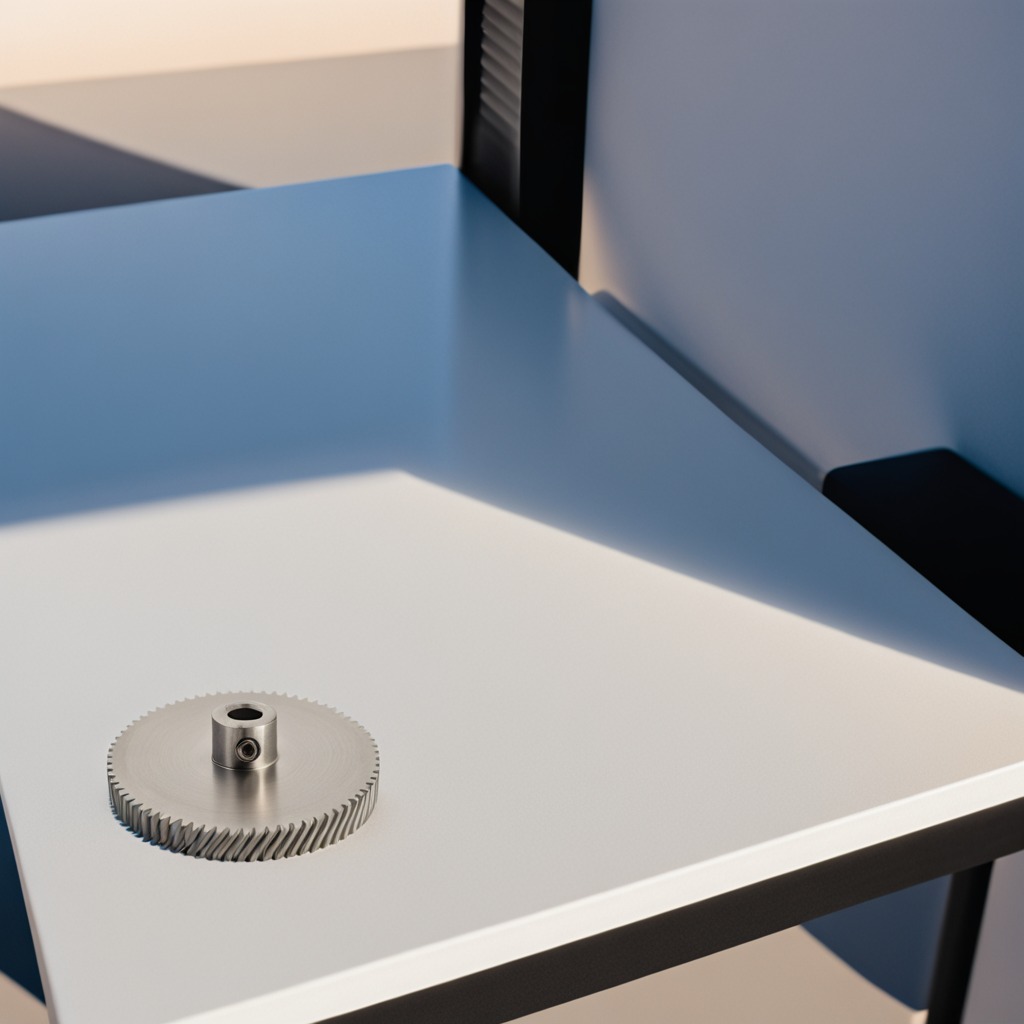
A steel gear with teeth is lying on the table.